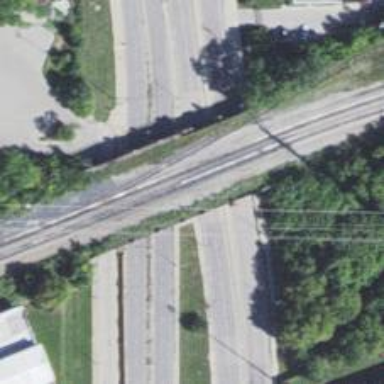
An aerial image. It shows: Abandoned railway.